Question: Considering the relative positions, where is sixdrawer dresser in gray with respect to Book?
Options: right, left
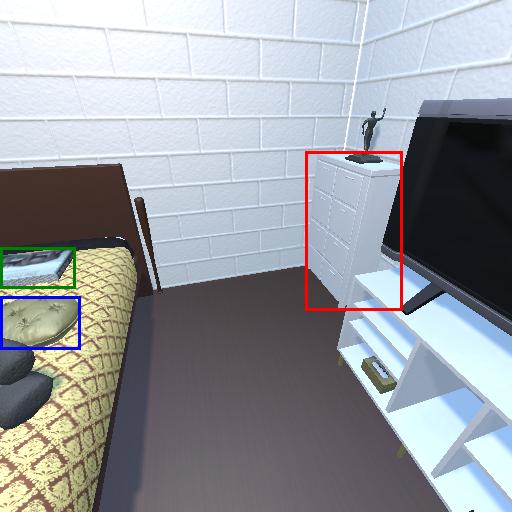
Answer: right